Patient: sex M, age 58
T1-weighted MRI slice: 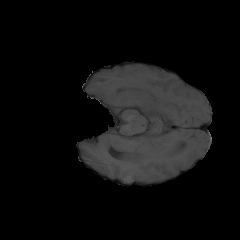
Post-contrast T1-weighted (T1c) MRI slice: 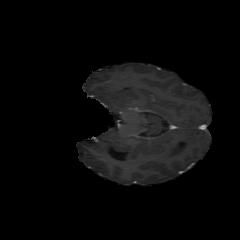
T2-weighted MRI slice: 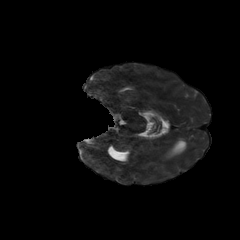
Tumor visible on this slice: no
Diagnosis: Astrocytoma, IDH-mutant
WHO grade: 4